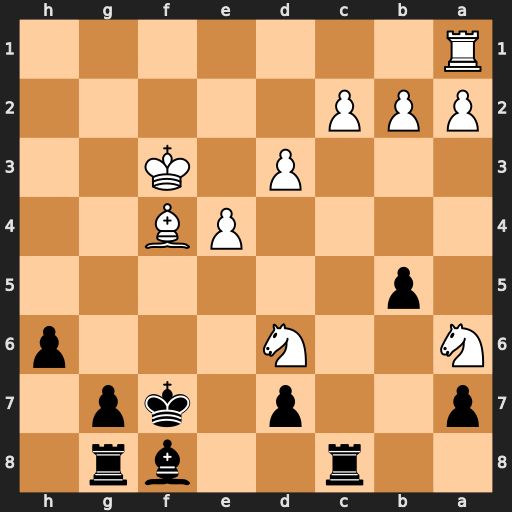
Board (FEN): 2r2br1/p2p1kp1/N2N3p/1p6/4PB2/3P1K2/PPP5/R7
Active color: b
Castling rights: -
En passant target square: -
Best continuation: Bxd6 Bxd6 Rc6 Nb4 Rxd6